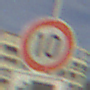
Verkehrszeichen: Geschwindigkeit10
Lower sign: HinweisDurchSinnbild7
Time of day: MorningAfternoon
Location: Outdoor (Suburban)
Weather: PartlyCloudy
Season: NotSpecified
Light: Natural